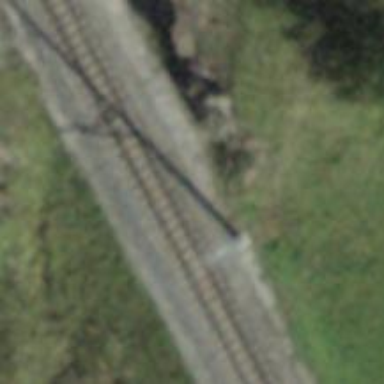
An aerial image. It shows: Power pole.